Question: I want to parse Google Images' links to thumbnails and full pictures with JSOUP in Android. The android part actually isn't important as all I need is selector-syntax.
I searched for tutorials or similar questions but couldn't find any valuable information.
To get images the link is <URL>.
Below is screenshot of Chrome's Webkit and you can see the link to thumbnail. If I could just get that it would be a good start to try getting links to full images myself.
<URL>

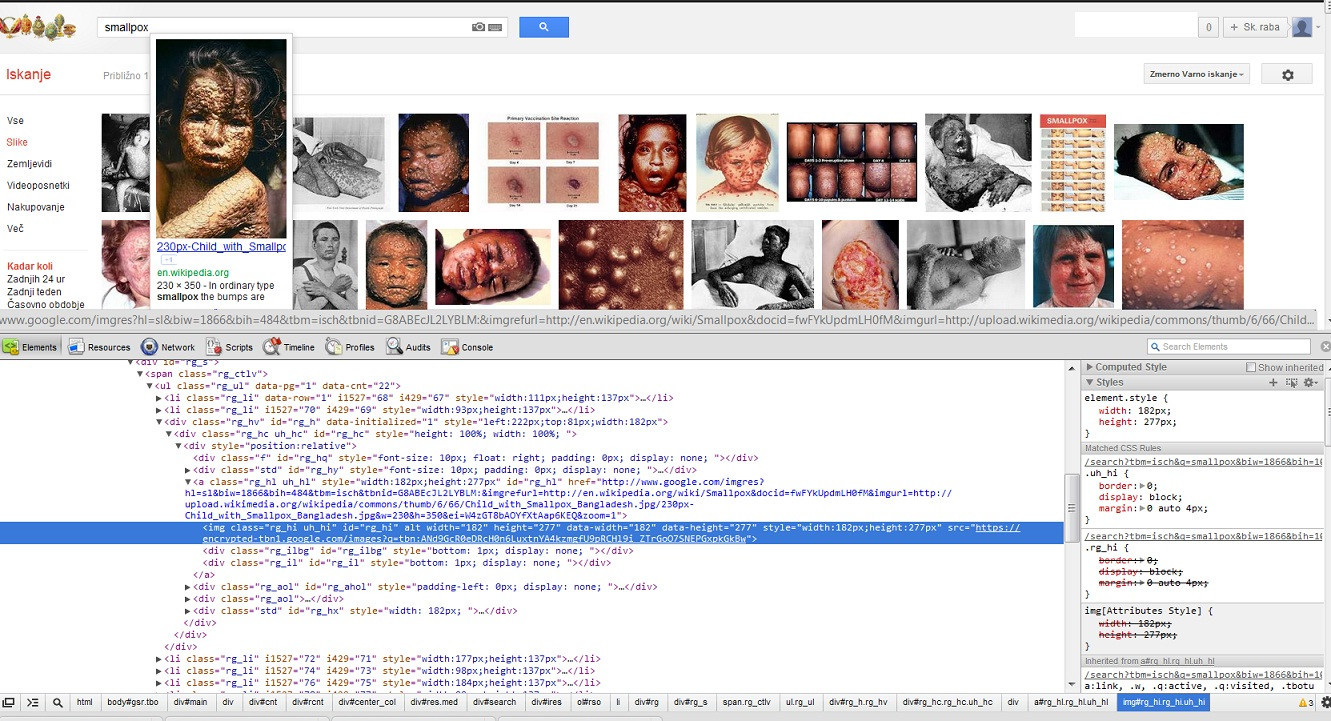
Answer: It would be selecting with '"#rg div.rg_di img"'
So for example something like
'''
Document doc = Jsoup.connect("https://www.google.com/search?tbm=isch&q=search-string")
.userAgent("Mozilla/5.0 (X11; Linux i686) AppleWebKit/537.36 (KHTML, like Gecko) Chrome/35.0.1916.114 Safari/537.36")
.get()
doc.select("#rg div.rg_di img")
'''